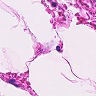
Metastatic tissue present: no